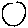
Label: circle